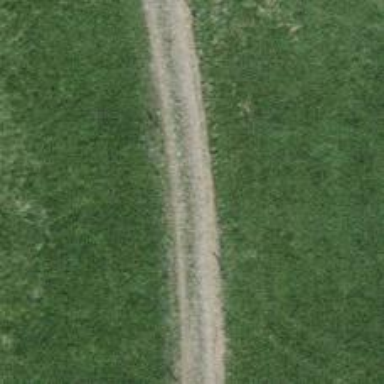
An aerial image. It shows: Path with pebblestone surface.